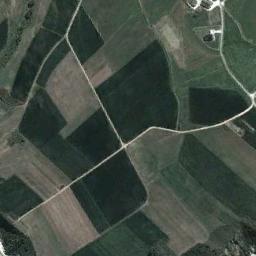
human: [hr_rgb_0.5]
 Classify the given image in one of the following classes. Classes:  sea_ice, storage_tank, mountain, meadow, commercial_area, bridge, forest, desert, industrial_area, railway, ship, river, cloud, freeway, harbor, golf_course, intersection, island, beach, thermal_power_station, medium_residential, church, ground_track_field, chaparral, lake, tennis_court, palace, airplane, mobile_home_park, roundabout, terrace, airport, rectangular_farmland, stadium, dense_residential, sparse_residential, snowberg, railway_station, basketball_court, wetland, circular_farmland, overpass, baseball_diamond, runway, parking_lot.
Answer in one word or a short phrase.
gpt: rectangular_farmland